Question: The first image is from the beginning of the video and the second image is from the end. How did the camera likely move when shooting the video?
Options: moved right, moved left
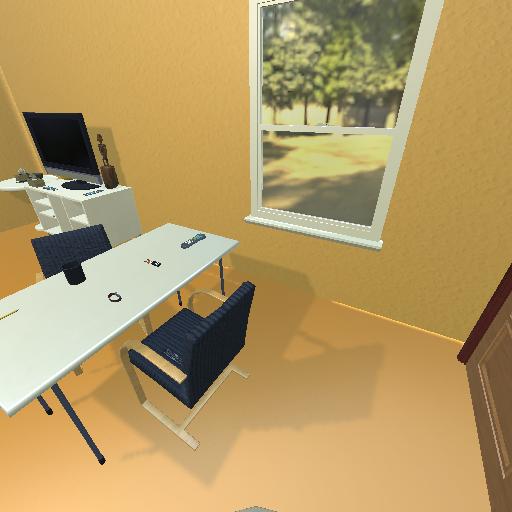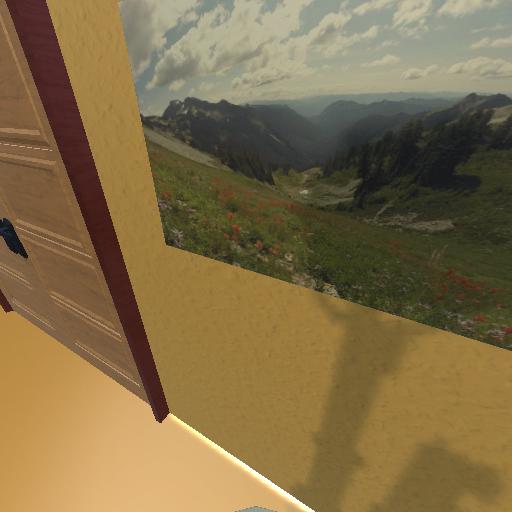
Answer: moved right